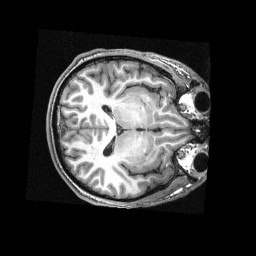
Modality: T1w
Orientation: axial
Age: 20
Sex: male